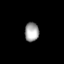
Tissue: lung
Cell type: Smooth muscle cells
Senescence score: 0.6089
Nuclear area (px): 264
Mean DAPI intensity: 161.553